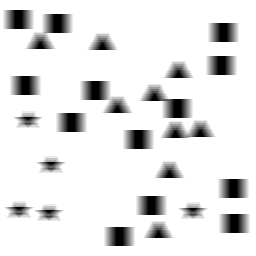
Squares: 13
Triangles: 9
Stars: 5
Total shapes: 27